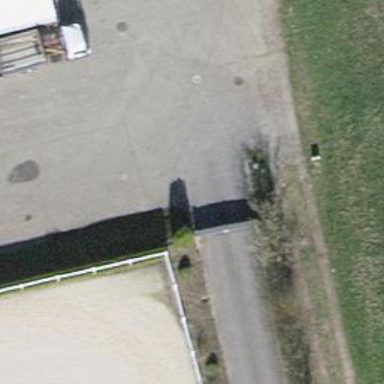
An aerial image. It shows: Gate.